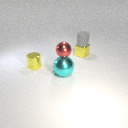
small yellow metal cube to the right of small yellow metal cylinder